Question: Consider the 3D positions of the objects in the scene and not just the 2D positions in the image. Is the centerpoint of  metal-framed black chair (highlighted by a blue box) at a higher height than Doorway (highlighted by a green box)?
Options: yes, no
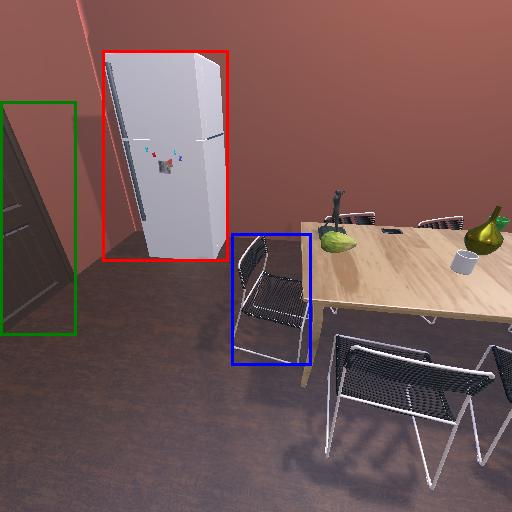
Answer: yes